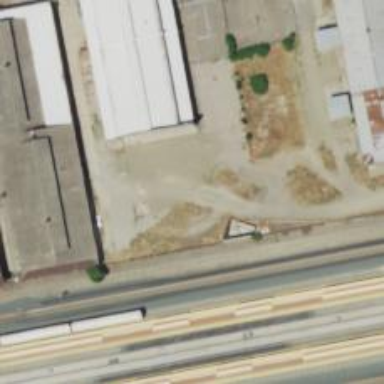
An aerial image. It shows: Abandoned railway.